This grayscale texture is a bearing vibration snapshot reshaped row-by-row into a square image. Determine the bearing's health state. Answer with exactly one of: normal, inner_race, outer_race, ball.
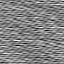
Answer: normal